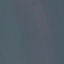
Land use / land cover: SeaLake